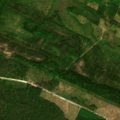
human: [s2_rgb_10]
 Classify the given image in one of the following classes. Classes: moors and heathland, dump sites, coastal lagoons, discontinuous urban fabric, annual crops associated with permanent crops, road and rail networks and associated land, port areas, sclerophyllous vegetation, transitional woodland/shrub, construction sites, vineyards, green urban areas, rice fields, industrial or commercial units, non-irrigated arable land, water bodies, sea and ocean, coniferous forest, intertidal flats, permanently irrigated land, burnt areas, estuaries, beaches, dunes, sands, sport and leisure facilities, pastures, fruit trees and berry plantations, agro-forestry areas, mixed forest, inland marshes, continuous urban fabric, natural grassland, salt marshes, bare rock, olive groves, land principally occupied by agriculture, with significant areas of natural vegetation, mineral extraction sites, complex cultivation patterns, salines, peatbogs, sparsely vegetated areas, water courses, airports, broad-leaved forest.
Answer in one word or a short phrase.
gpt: coniferous forest, mixed forest, transitional woodland/shrub